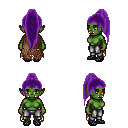
a pixel art fantasy rpg character, female body template, orc, green skin, brown tattered cape, metal pants, purple extra-long topknot hairstyle, ghillies, four views (front, back, left, right), 2x2 character sprite sheet, small pixel art, hard edges, no anti-aliasing